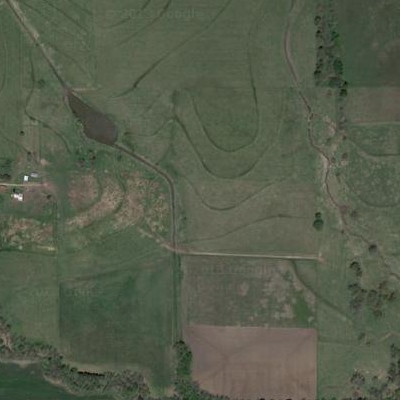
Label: Grass